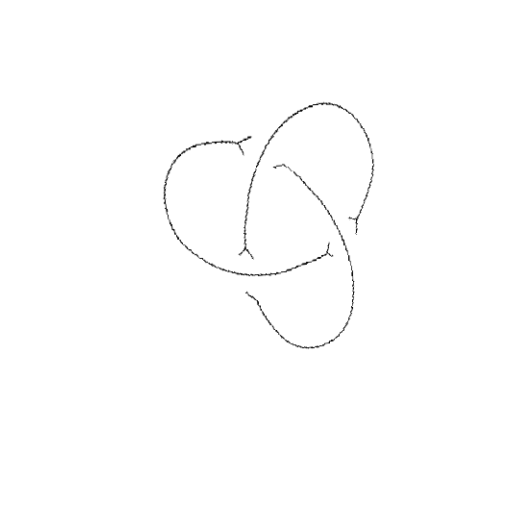
Crossing number: 3